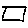
Label: square